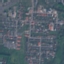
Label: Residential